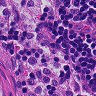
Metastatic tissue present: no